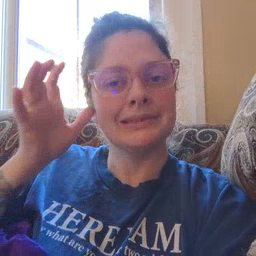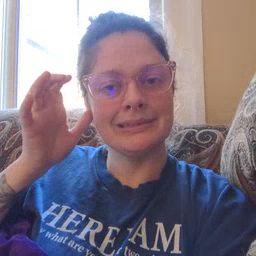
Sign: listen